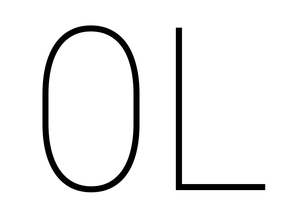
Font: Roboto_Thin